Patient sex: F
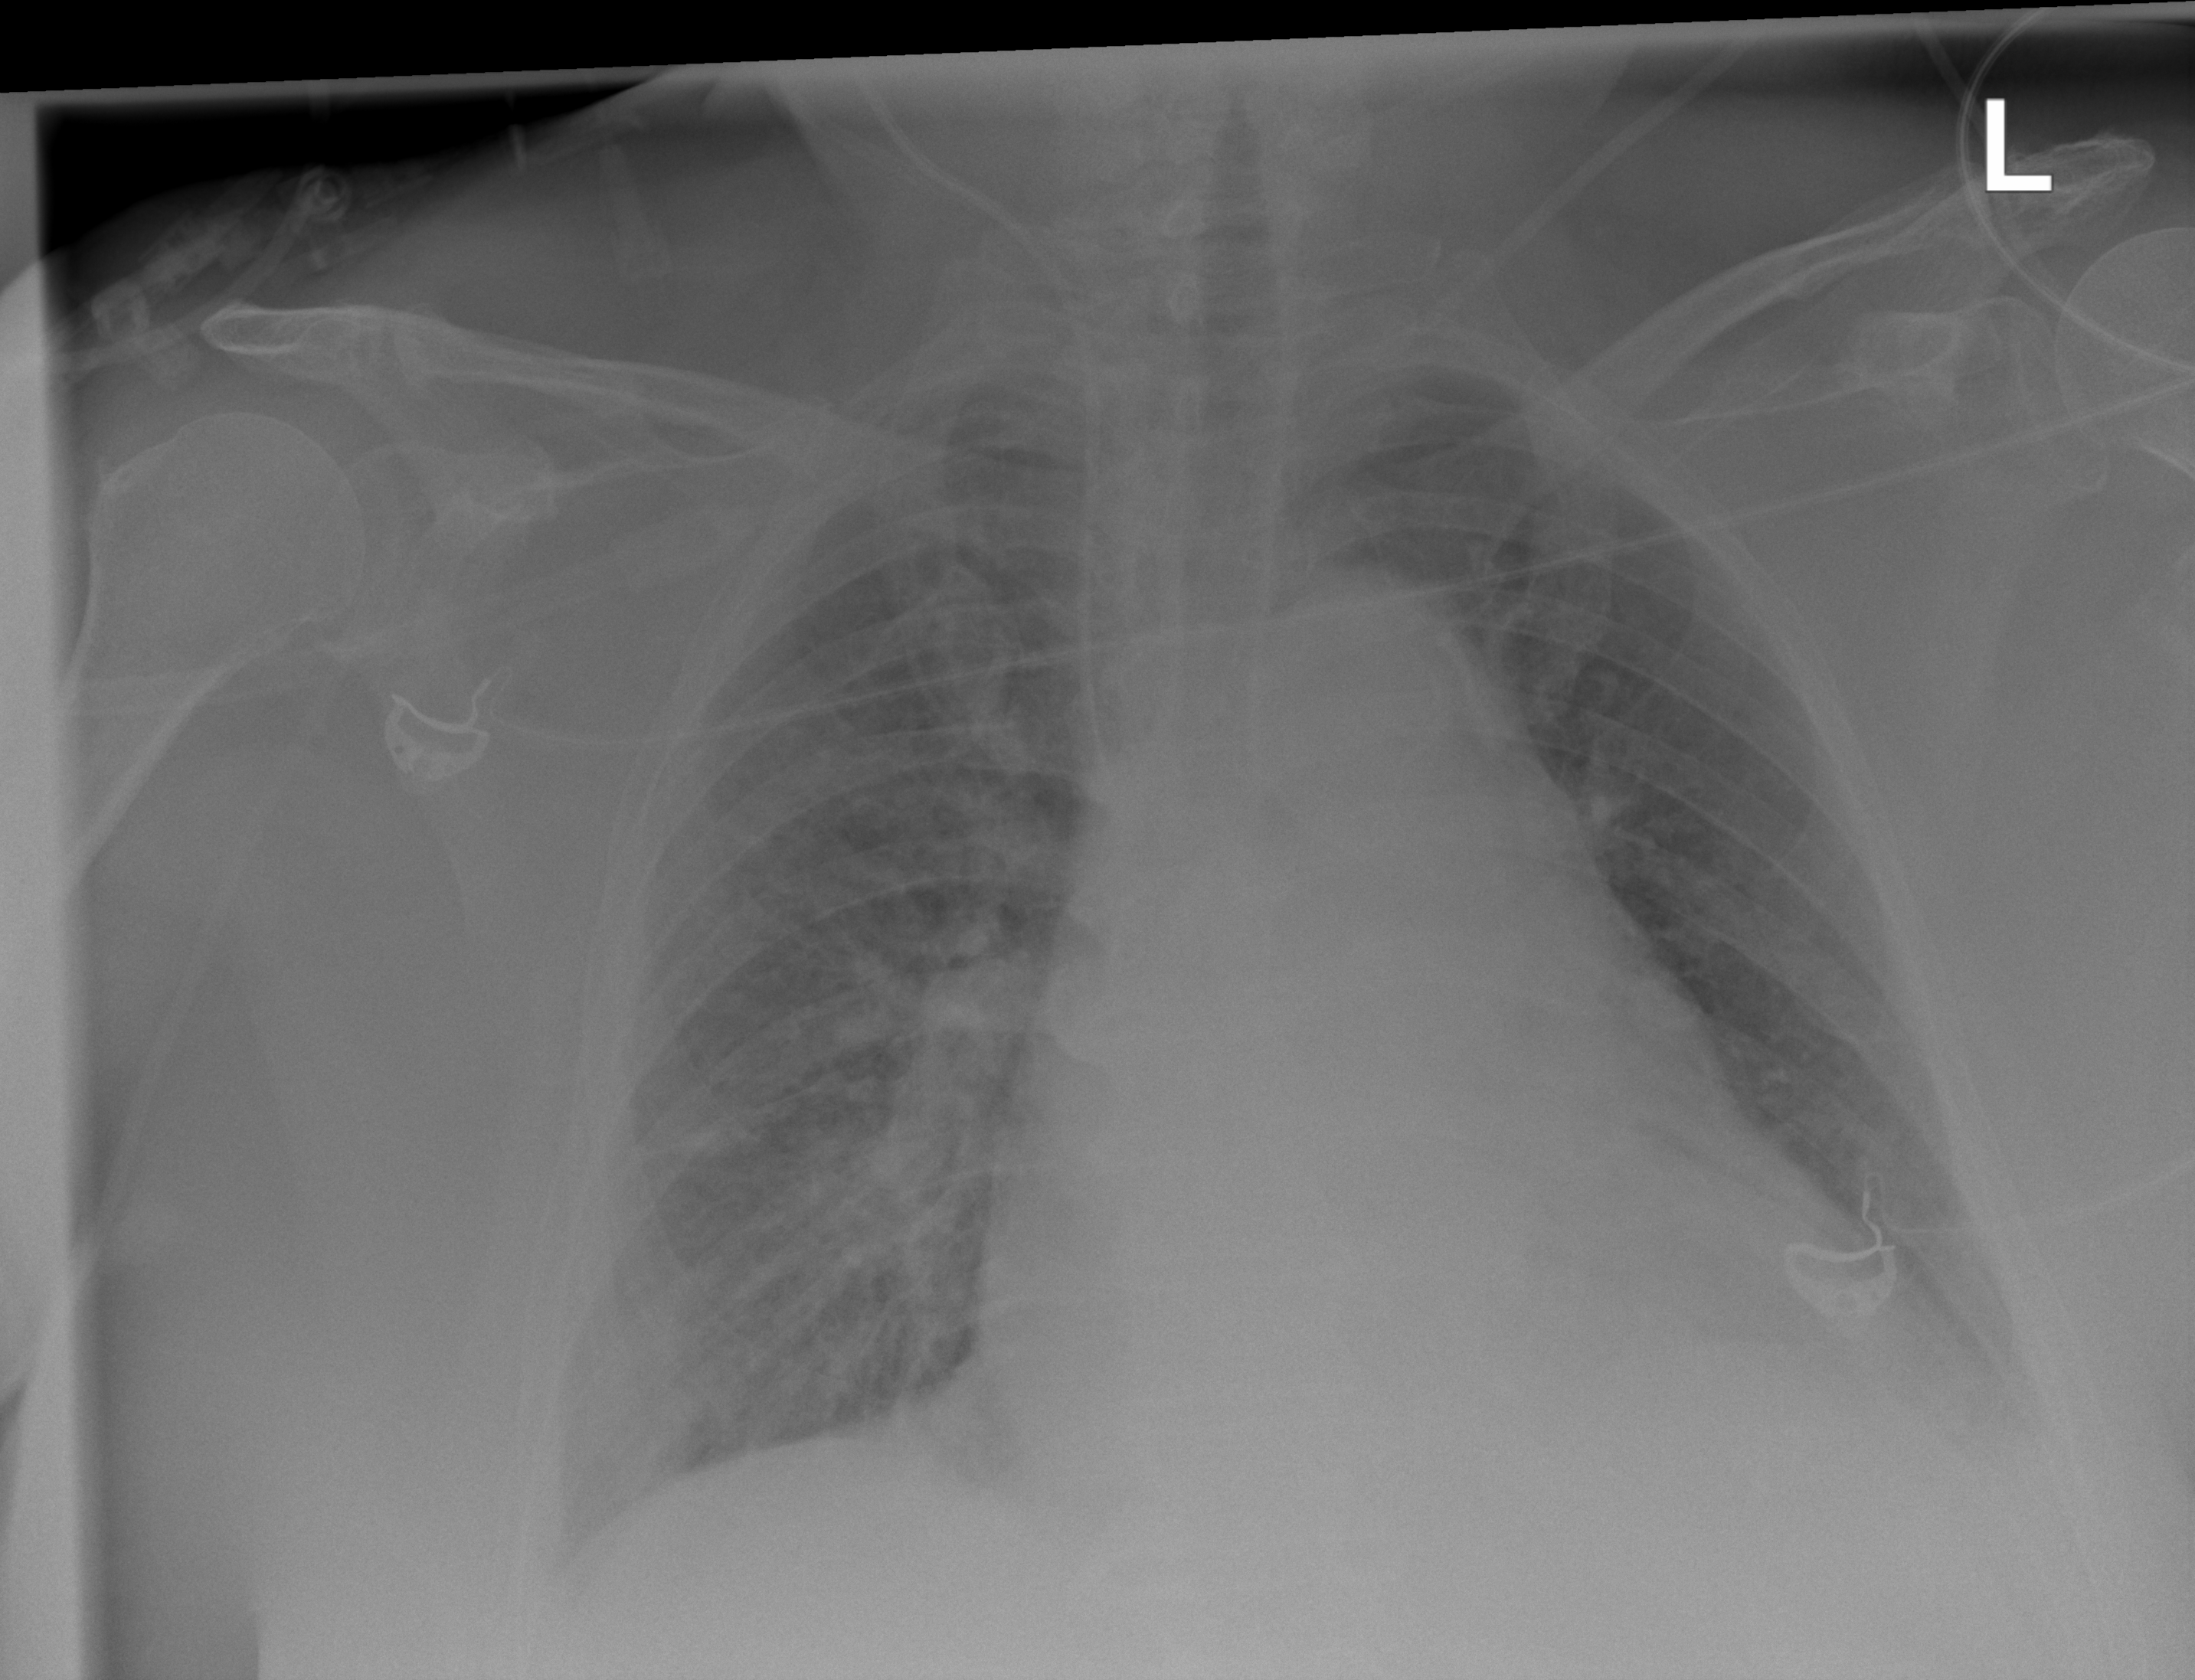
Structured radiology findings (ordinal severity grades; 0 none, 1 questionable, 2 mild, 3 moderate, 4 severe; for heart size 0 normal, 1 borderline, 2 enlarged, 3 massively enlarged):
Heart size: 2
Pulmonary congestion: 2
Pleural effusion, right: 0
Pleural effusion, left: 0
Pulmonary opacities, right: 0
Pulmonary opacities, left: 0
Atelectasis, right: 2
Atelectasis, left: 0